Field crop: tomato
Growth stage: 1
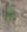
Species: solanum